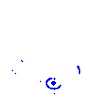
Particle: electron